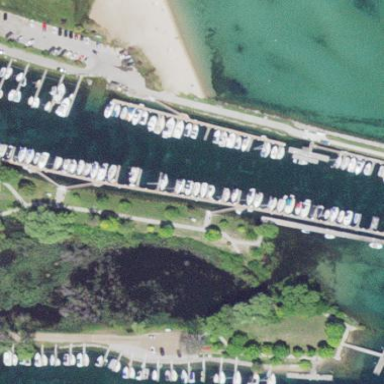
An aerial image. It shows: Marina on leisure land.